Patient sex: M
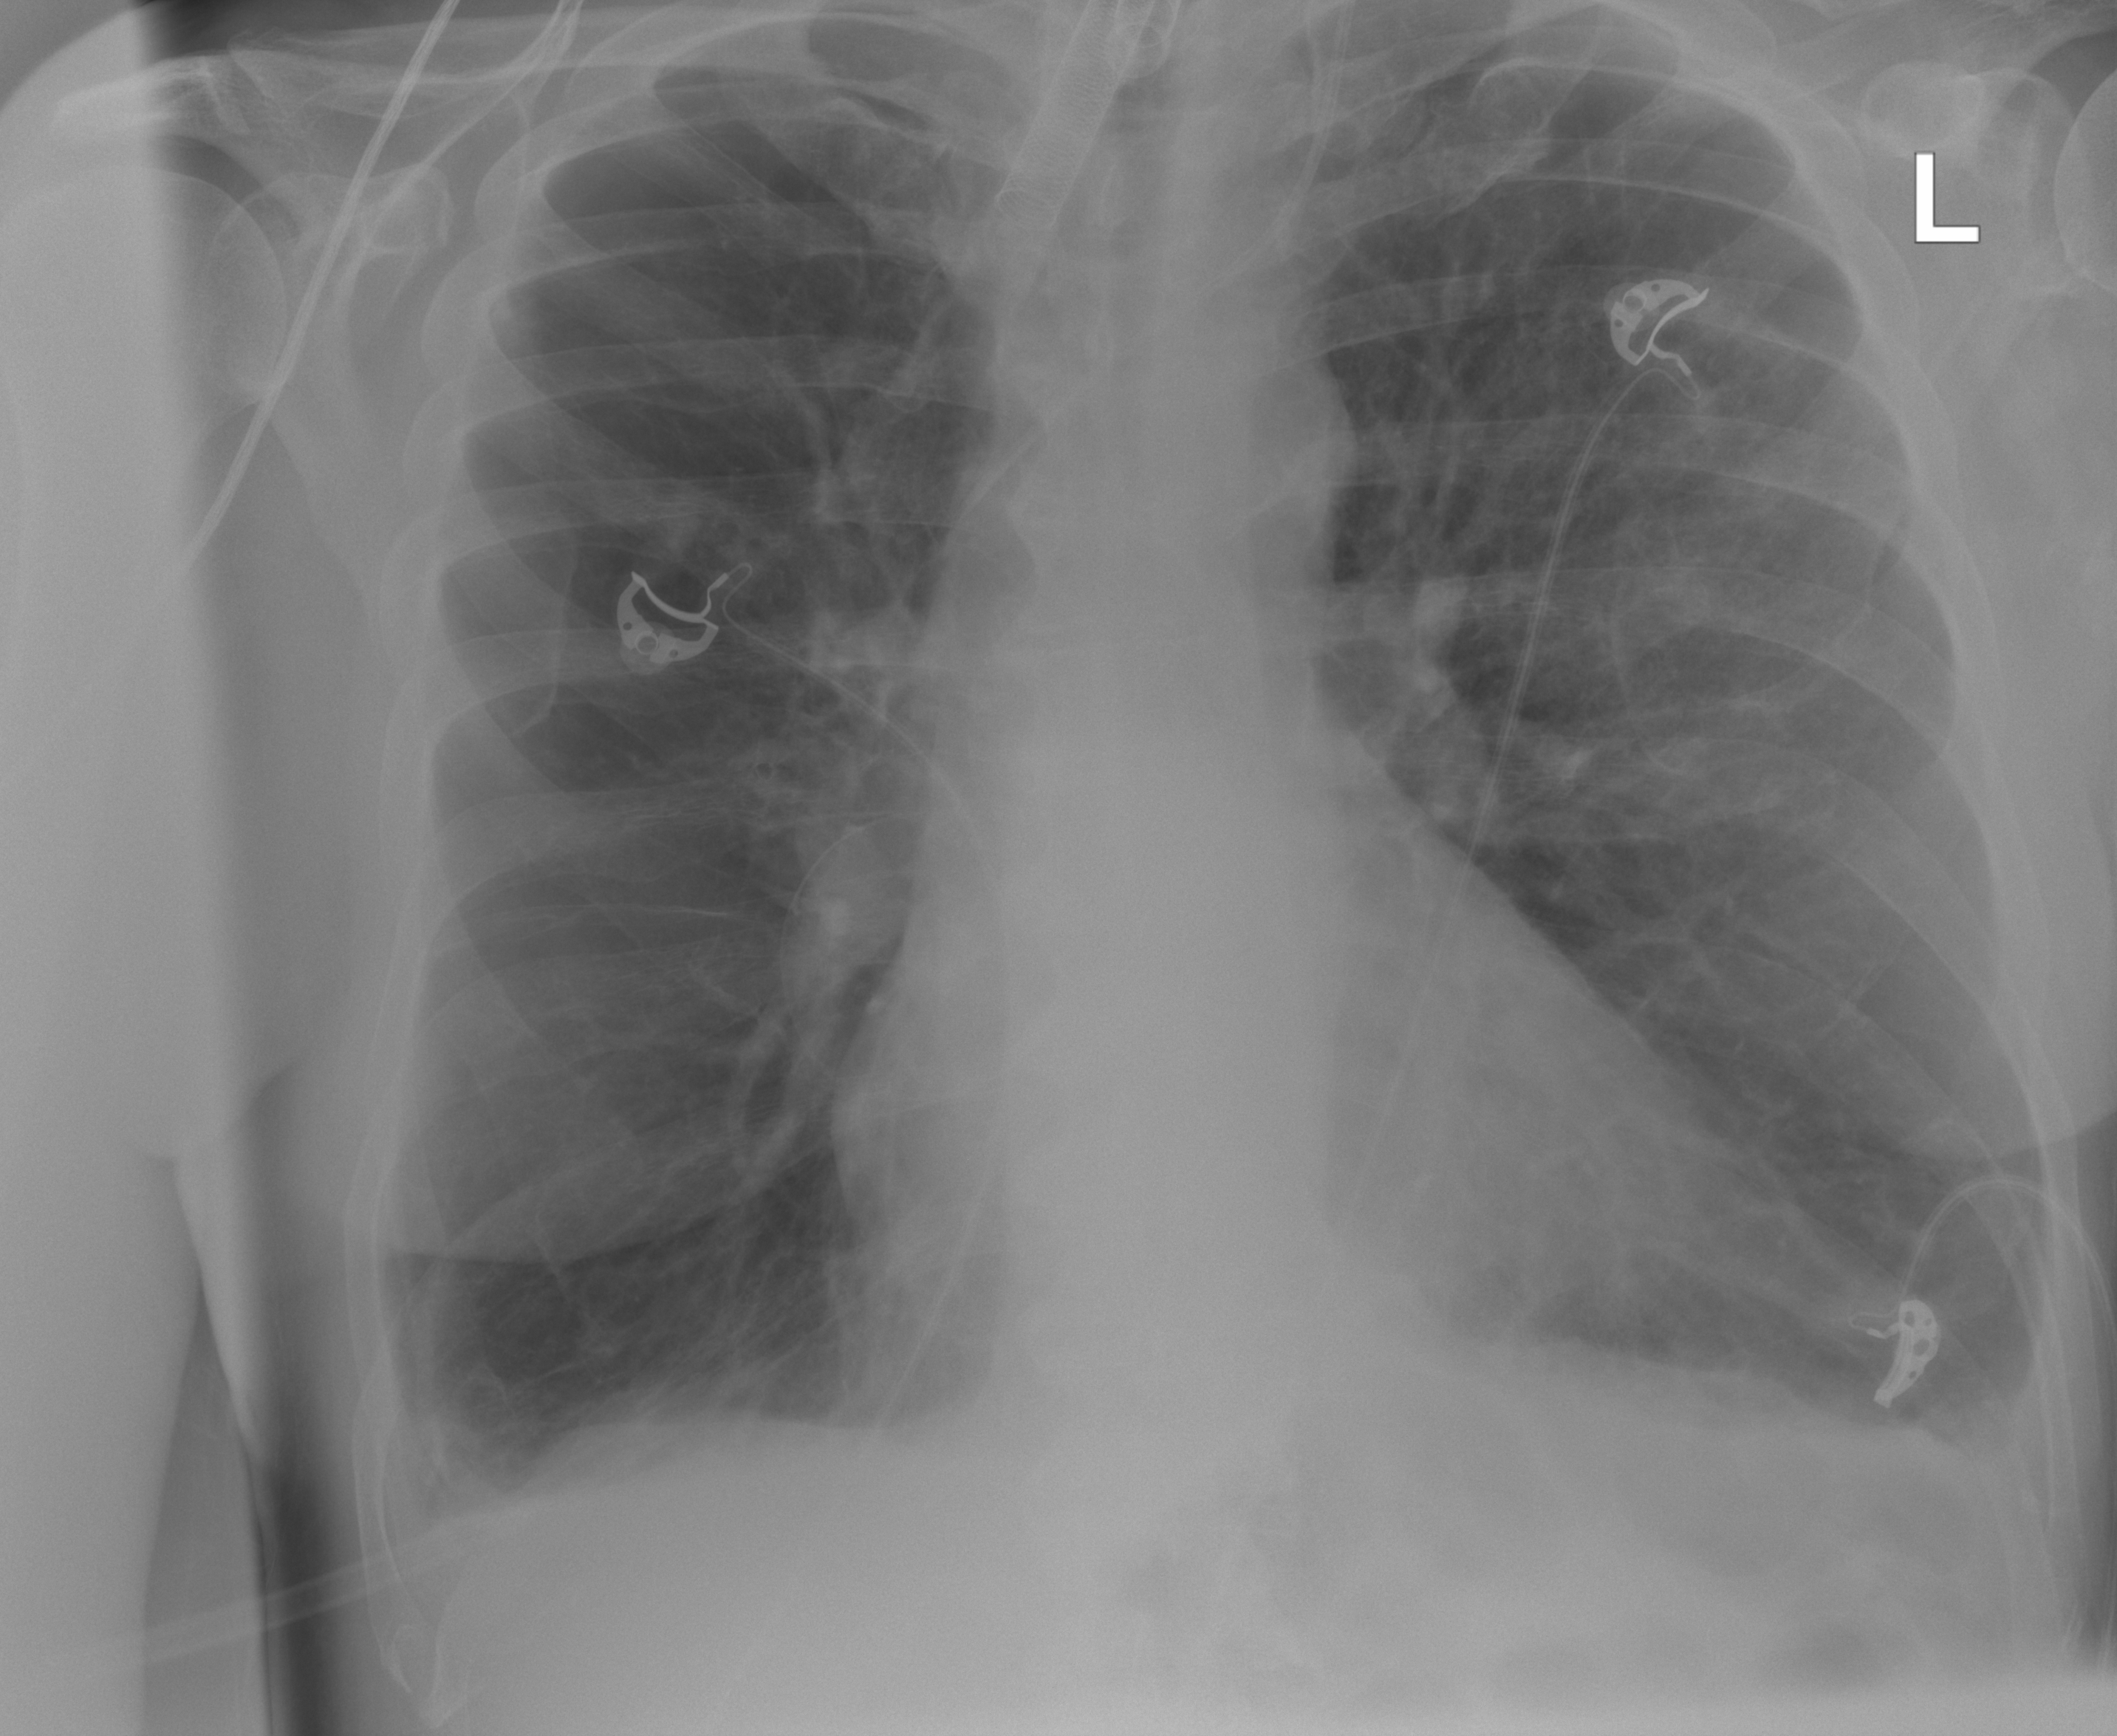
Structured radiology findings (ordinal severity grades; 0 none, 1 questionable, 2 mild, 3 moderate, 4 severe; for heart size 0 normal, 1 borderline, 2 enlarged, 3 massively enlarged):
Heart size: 0
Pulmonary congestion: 0
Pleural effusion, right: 2
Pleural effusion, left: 2
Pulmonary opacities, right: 0
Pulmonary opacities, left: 2
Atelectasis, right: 2
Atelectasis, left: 2